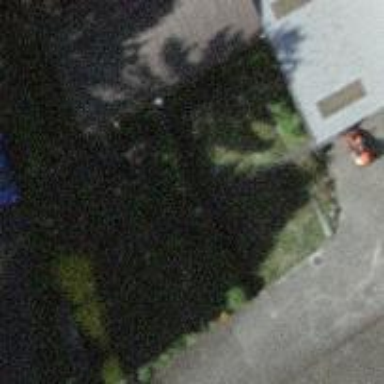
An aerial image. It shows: Garden center shop.